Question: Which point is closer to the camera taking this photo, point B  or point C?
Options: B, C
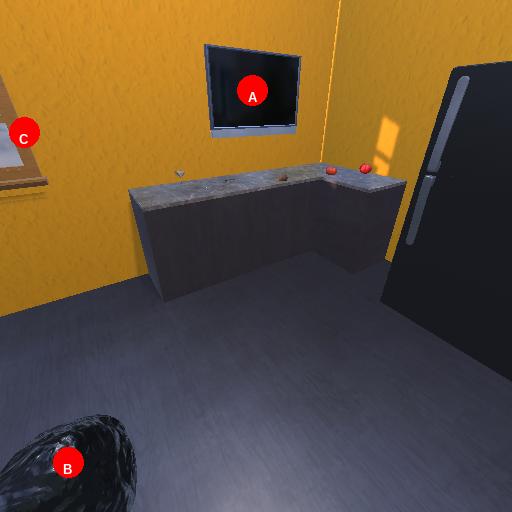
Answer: B